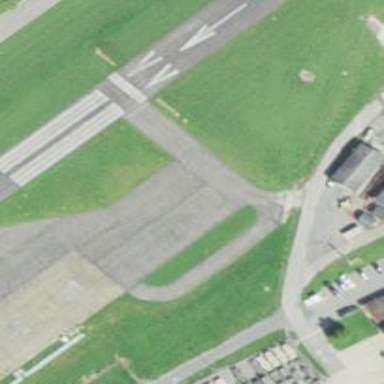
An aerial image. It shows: View of taxiway at the airport.